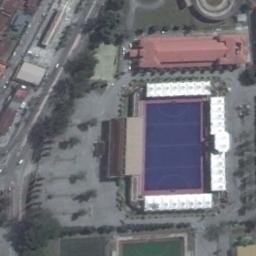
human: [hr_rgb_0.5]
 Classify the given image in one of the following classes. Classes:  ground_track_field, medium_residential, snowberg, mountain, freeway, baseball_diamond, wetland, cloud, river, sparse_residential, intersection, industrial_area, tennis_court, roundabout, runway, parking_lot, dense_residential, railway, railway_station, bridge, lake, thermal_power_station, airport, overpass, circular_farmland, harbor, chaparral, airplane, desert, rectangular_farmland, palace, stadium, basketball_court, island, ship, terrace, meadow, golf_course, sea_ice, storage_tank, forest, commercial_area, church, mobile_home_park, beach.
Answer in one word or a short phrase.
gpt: stadium